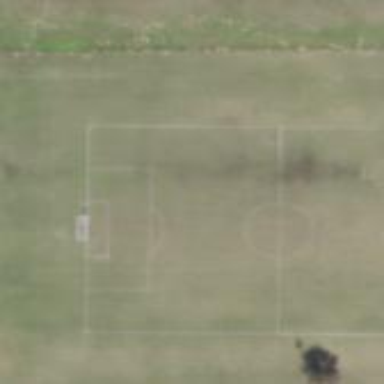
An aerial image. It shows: Soccer pitch with grass surface for leisure and sports.